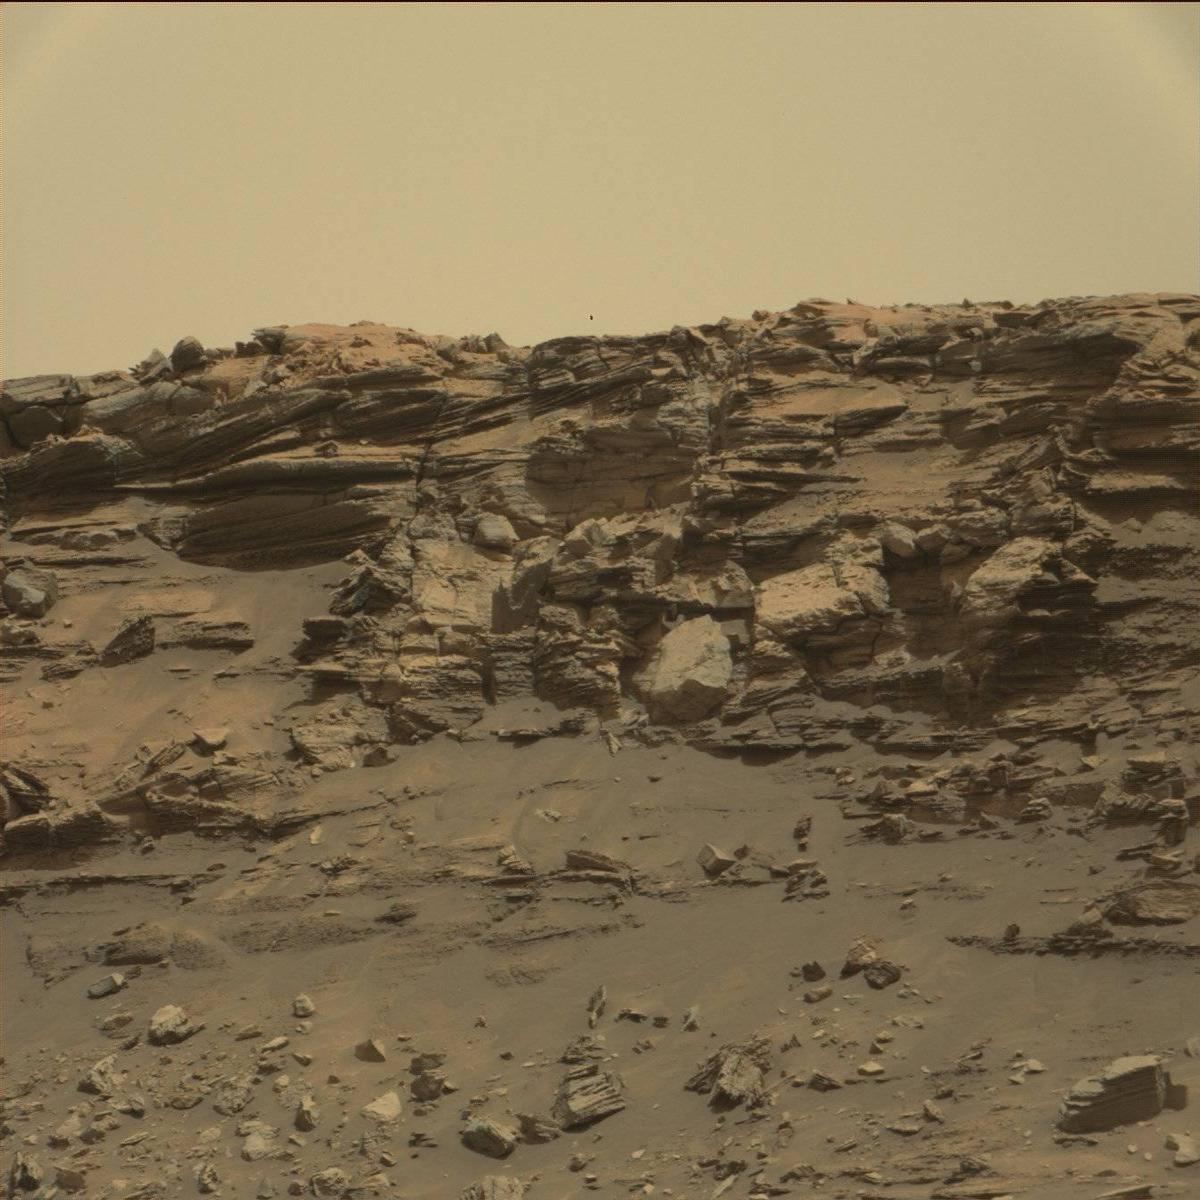
Terrain classes present: Bedrock, Sand / Soil, Sky